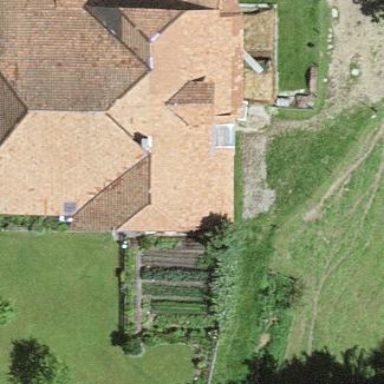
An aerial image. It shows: Farm building.